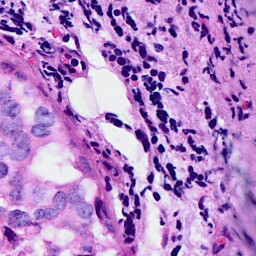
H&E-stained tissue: Breast